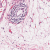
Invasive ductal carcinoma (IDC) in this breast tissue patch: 0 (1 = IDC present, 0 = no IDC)